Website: apple
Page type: address-validator
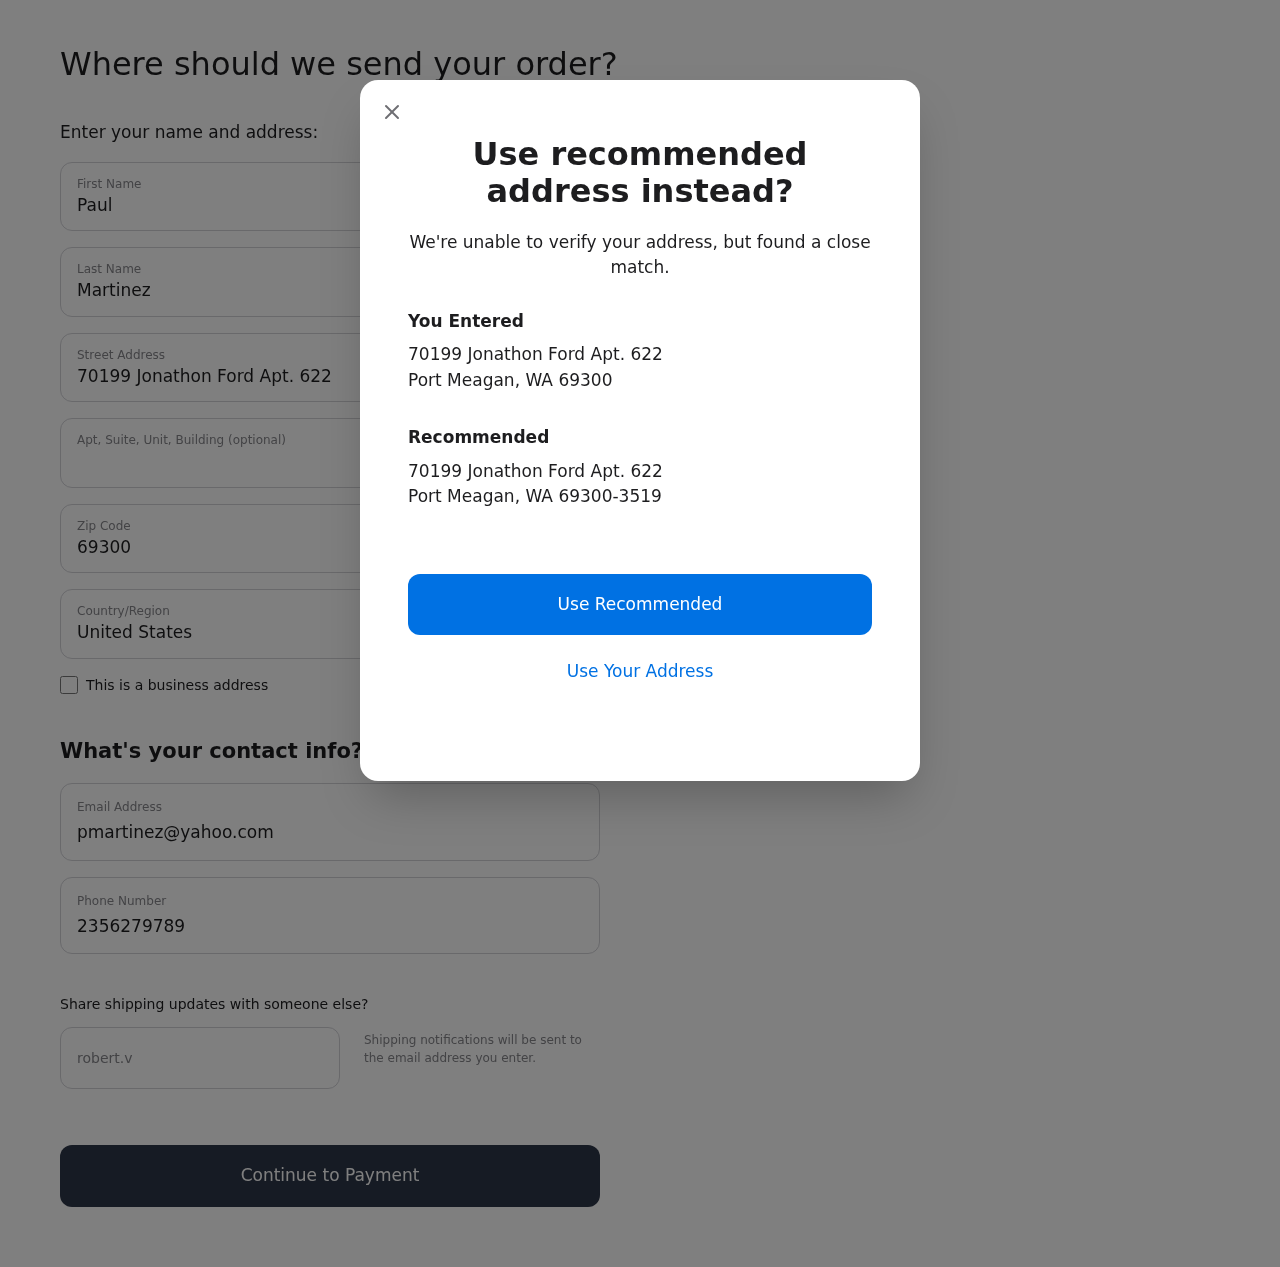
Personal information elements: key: PII_CITY
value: Port Meagan
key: PII_COUNTRY
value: United States
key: PII_EMAIL
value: pmartinez@yahoo.com
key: PII_FIRSTNAME
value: Paul
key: PII_GIFT_EMAIL
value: robert.velazquez@hotmail.com
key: PII_LASTNAME
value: Martinez
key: PII_PHONE
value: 2356279789
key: PII_POSTCODE
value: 69300
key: PII_POSTCODE_FULL
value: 69300-3519
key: PII_STATE_ABBR
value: WA
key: PII_STREET
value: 70199 Jonathon Ford Apt. 622
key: PII_CITY2
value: Port Meagan
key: PII_STATE_ABBR2
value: WA